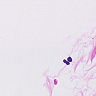
Metastatic tissue present: no